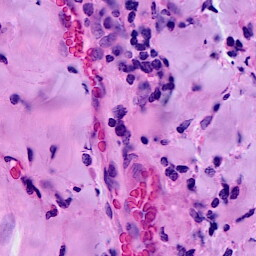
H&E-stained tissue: Breast